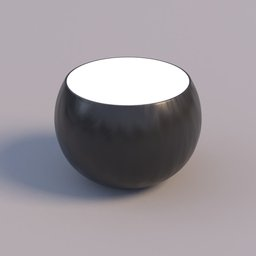
Label: tools